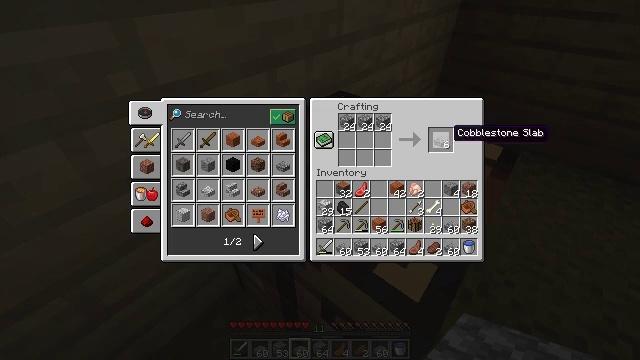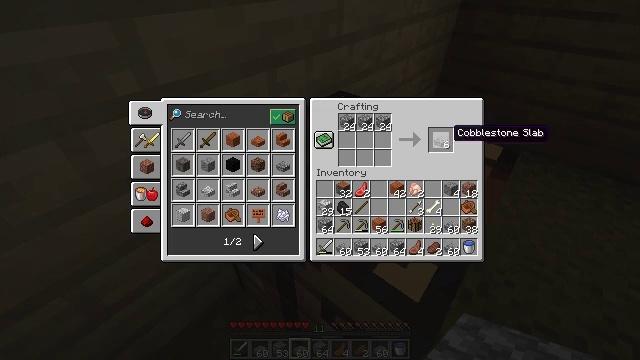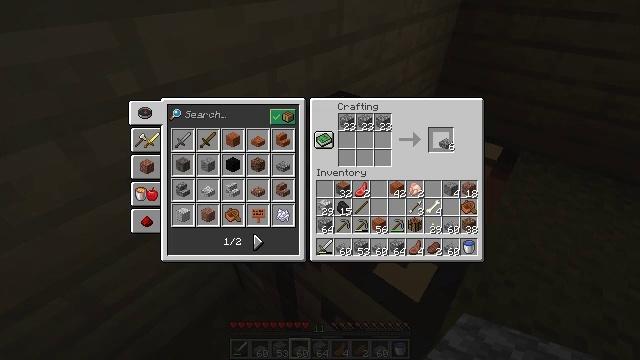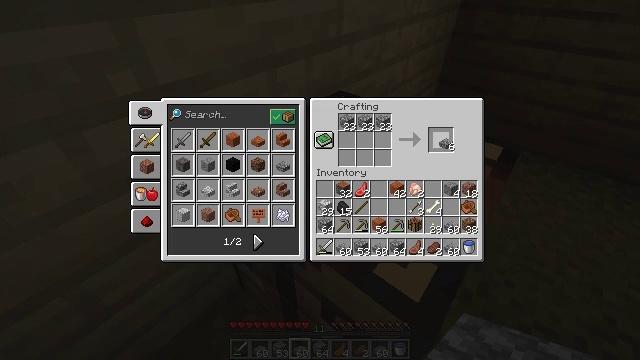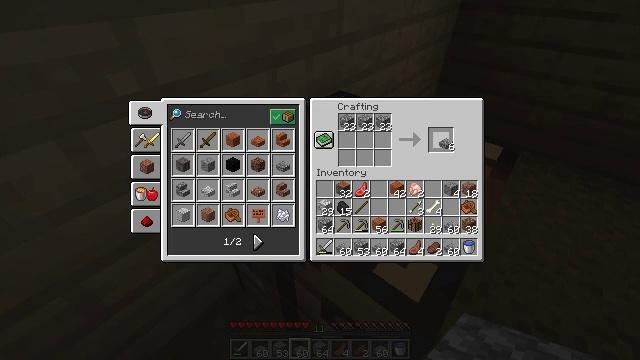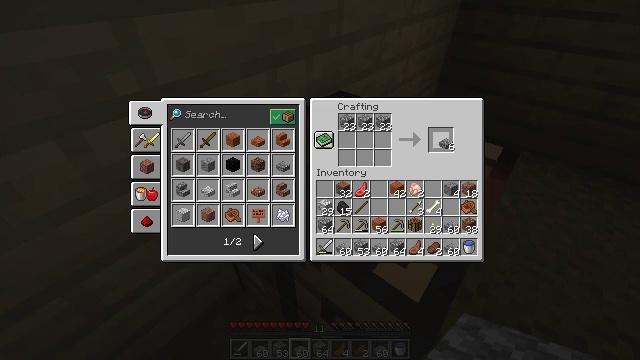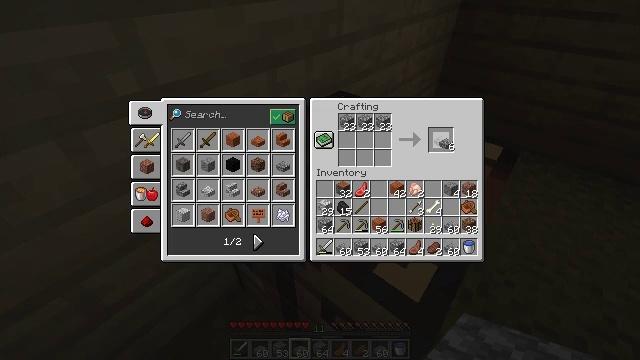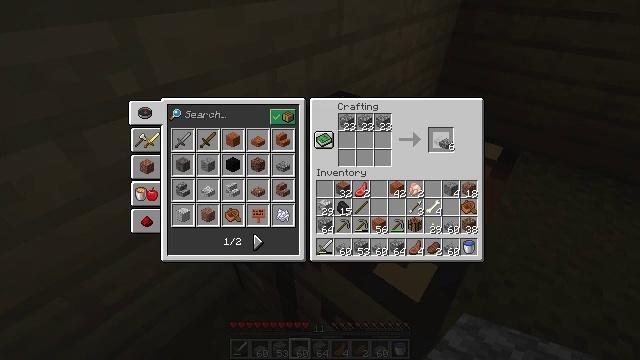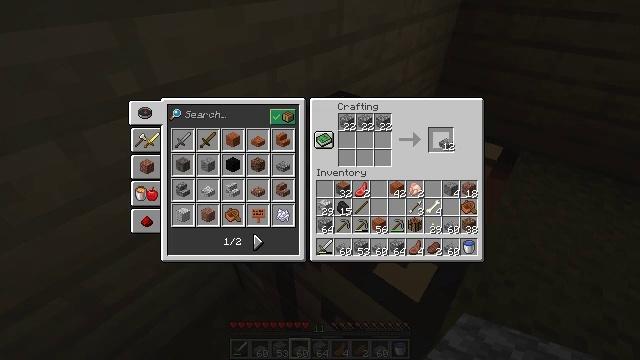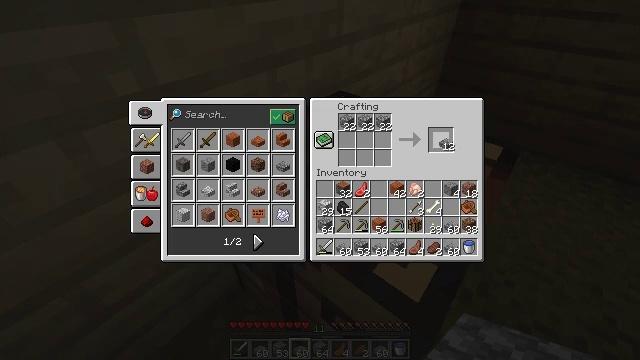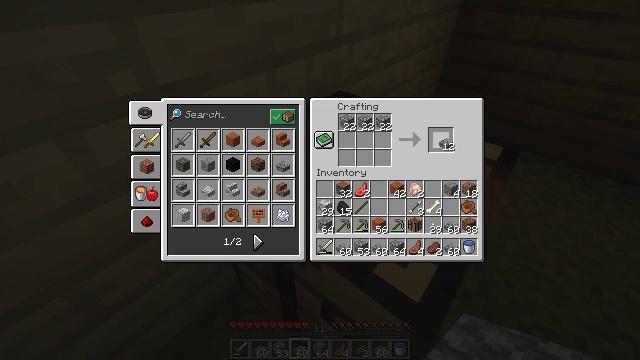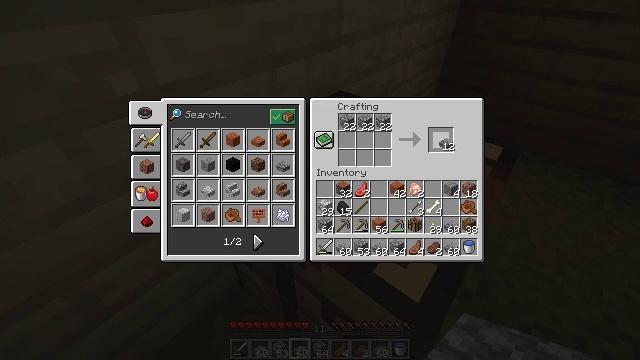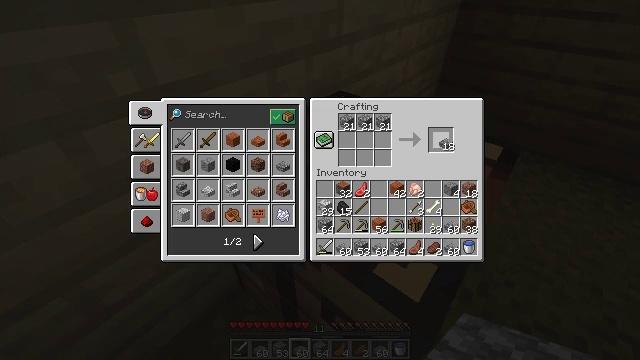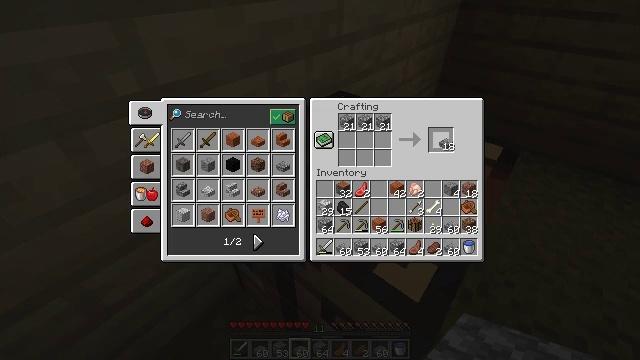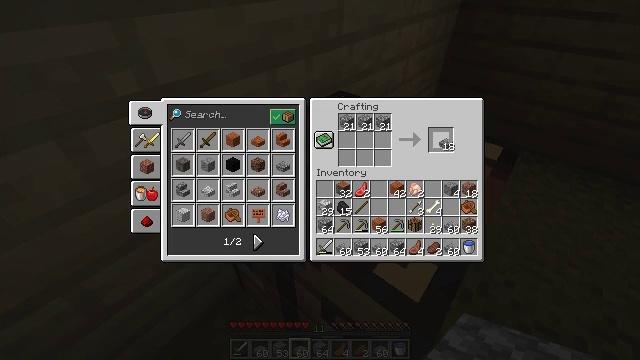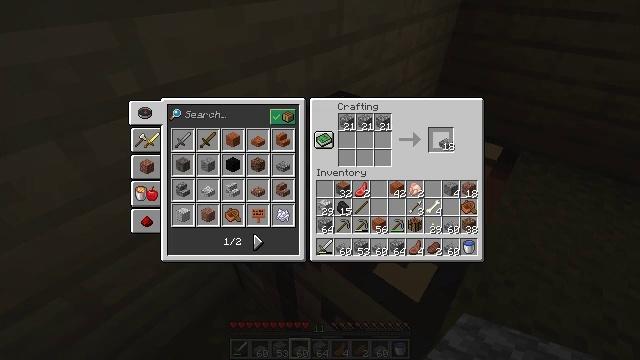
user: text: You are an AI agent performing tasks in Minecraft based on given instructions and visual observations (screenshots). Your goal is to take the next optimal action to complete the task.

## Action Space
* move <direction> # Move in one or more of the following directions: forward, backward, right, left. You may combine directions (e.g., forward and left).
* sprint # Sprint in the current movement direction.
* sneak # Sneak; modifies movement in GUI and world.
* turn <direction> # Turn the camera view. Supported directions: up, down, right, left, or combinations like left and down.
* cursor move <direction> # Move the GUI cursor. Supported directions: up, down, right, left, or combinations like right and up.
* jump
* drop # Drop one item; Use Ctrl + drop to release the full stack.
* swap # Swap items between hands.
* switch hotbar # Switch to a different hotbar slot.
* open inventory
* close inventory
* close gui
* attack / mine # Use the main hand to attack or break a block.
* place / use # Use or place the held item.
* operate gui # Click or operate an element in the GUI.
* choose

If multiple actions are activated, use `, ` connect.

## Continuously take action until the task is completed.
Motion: motion action
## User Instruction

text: Generate a cobblestone slab using cobblestone in the crafting table.
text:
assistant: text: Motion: no_op
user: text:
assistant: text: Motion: operate gui
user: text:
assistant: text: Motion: operate gui
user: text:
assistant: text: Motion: operate gui
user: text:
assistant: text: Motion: no_op
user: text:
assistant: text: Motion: operate gui
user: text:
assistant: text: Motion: operate gui
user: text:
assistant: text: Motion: no_op
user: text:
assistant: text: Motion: operate gui
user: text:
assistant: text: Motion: operate gui
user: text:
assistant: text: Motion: operate gui
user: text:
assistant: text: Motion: no_op
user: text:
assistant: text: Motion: operate gui
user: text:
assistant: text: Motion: operate gui
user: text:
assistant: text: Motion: no_op
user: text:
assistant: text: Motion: operate gui
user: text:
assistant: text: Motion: operate gui
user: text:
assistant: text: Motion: operate gui
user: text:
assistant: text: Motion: no_op
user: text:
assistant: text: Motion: operate gui
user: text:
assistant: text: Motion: operate gui
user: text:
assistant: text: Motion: no_op
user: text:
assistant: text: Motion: operate gui
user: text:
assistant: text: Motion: operate gui
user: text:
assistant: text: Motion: no_op
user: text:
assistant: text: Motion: operate gui
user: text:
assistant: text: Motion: operate gui
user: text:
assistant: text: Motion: operate gui
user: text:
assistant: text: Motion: no_op
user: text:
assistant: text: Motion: operate gui